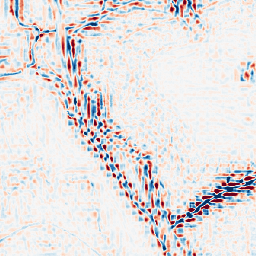
Category: wavelet
Decomposition family: wavelet_reverse_biorthogonal
Decomposition parameters: wavelet: rbio3.5
level: 3
Upsampling method: bilinear
Upsampling parameters: scale: 8
Upsampling scale: 8